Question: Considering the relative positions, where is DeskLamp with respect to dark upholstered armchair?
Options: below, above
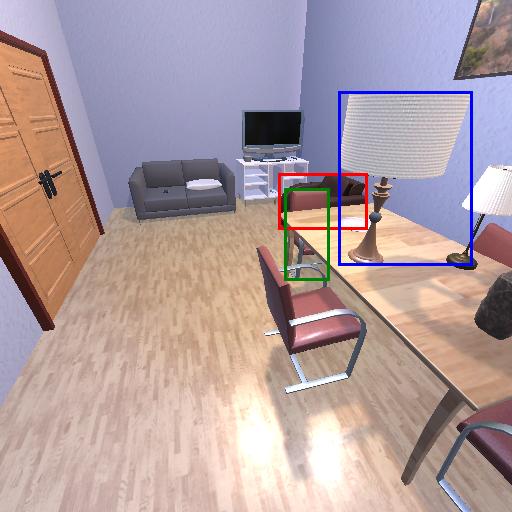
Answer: below